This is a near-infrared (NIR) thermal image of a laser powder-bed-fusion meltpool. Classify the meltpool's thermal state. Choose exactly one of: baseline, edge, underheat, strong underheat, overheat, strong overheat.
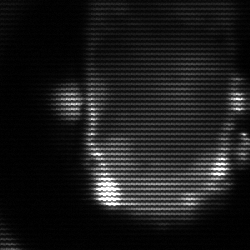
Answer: baseline